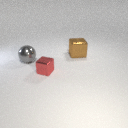
large gray metal sphere to the left of small red metal cube